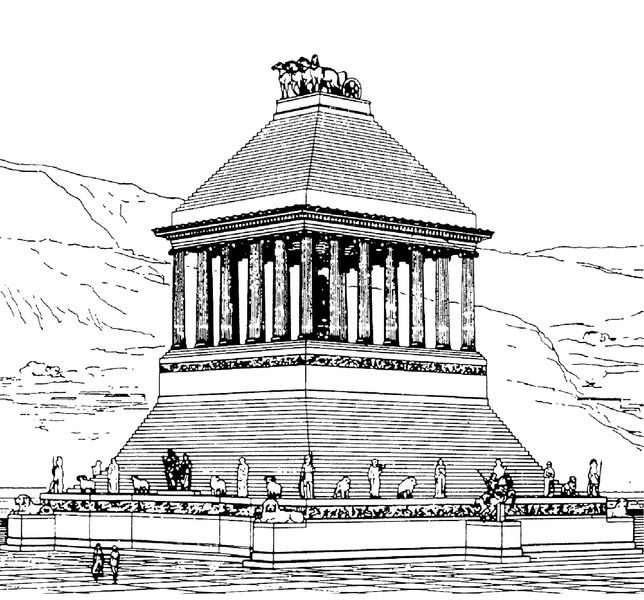
Titel: Halikarnassos, lykisch-karisches Mausoleion
Schlagwörter: berg, wasser, säulen, treppe, ionisch, götter, tempel, dorisch, quadriga